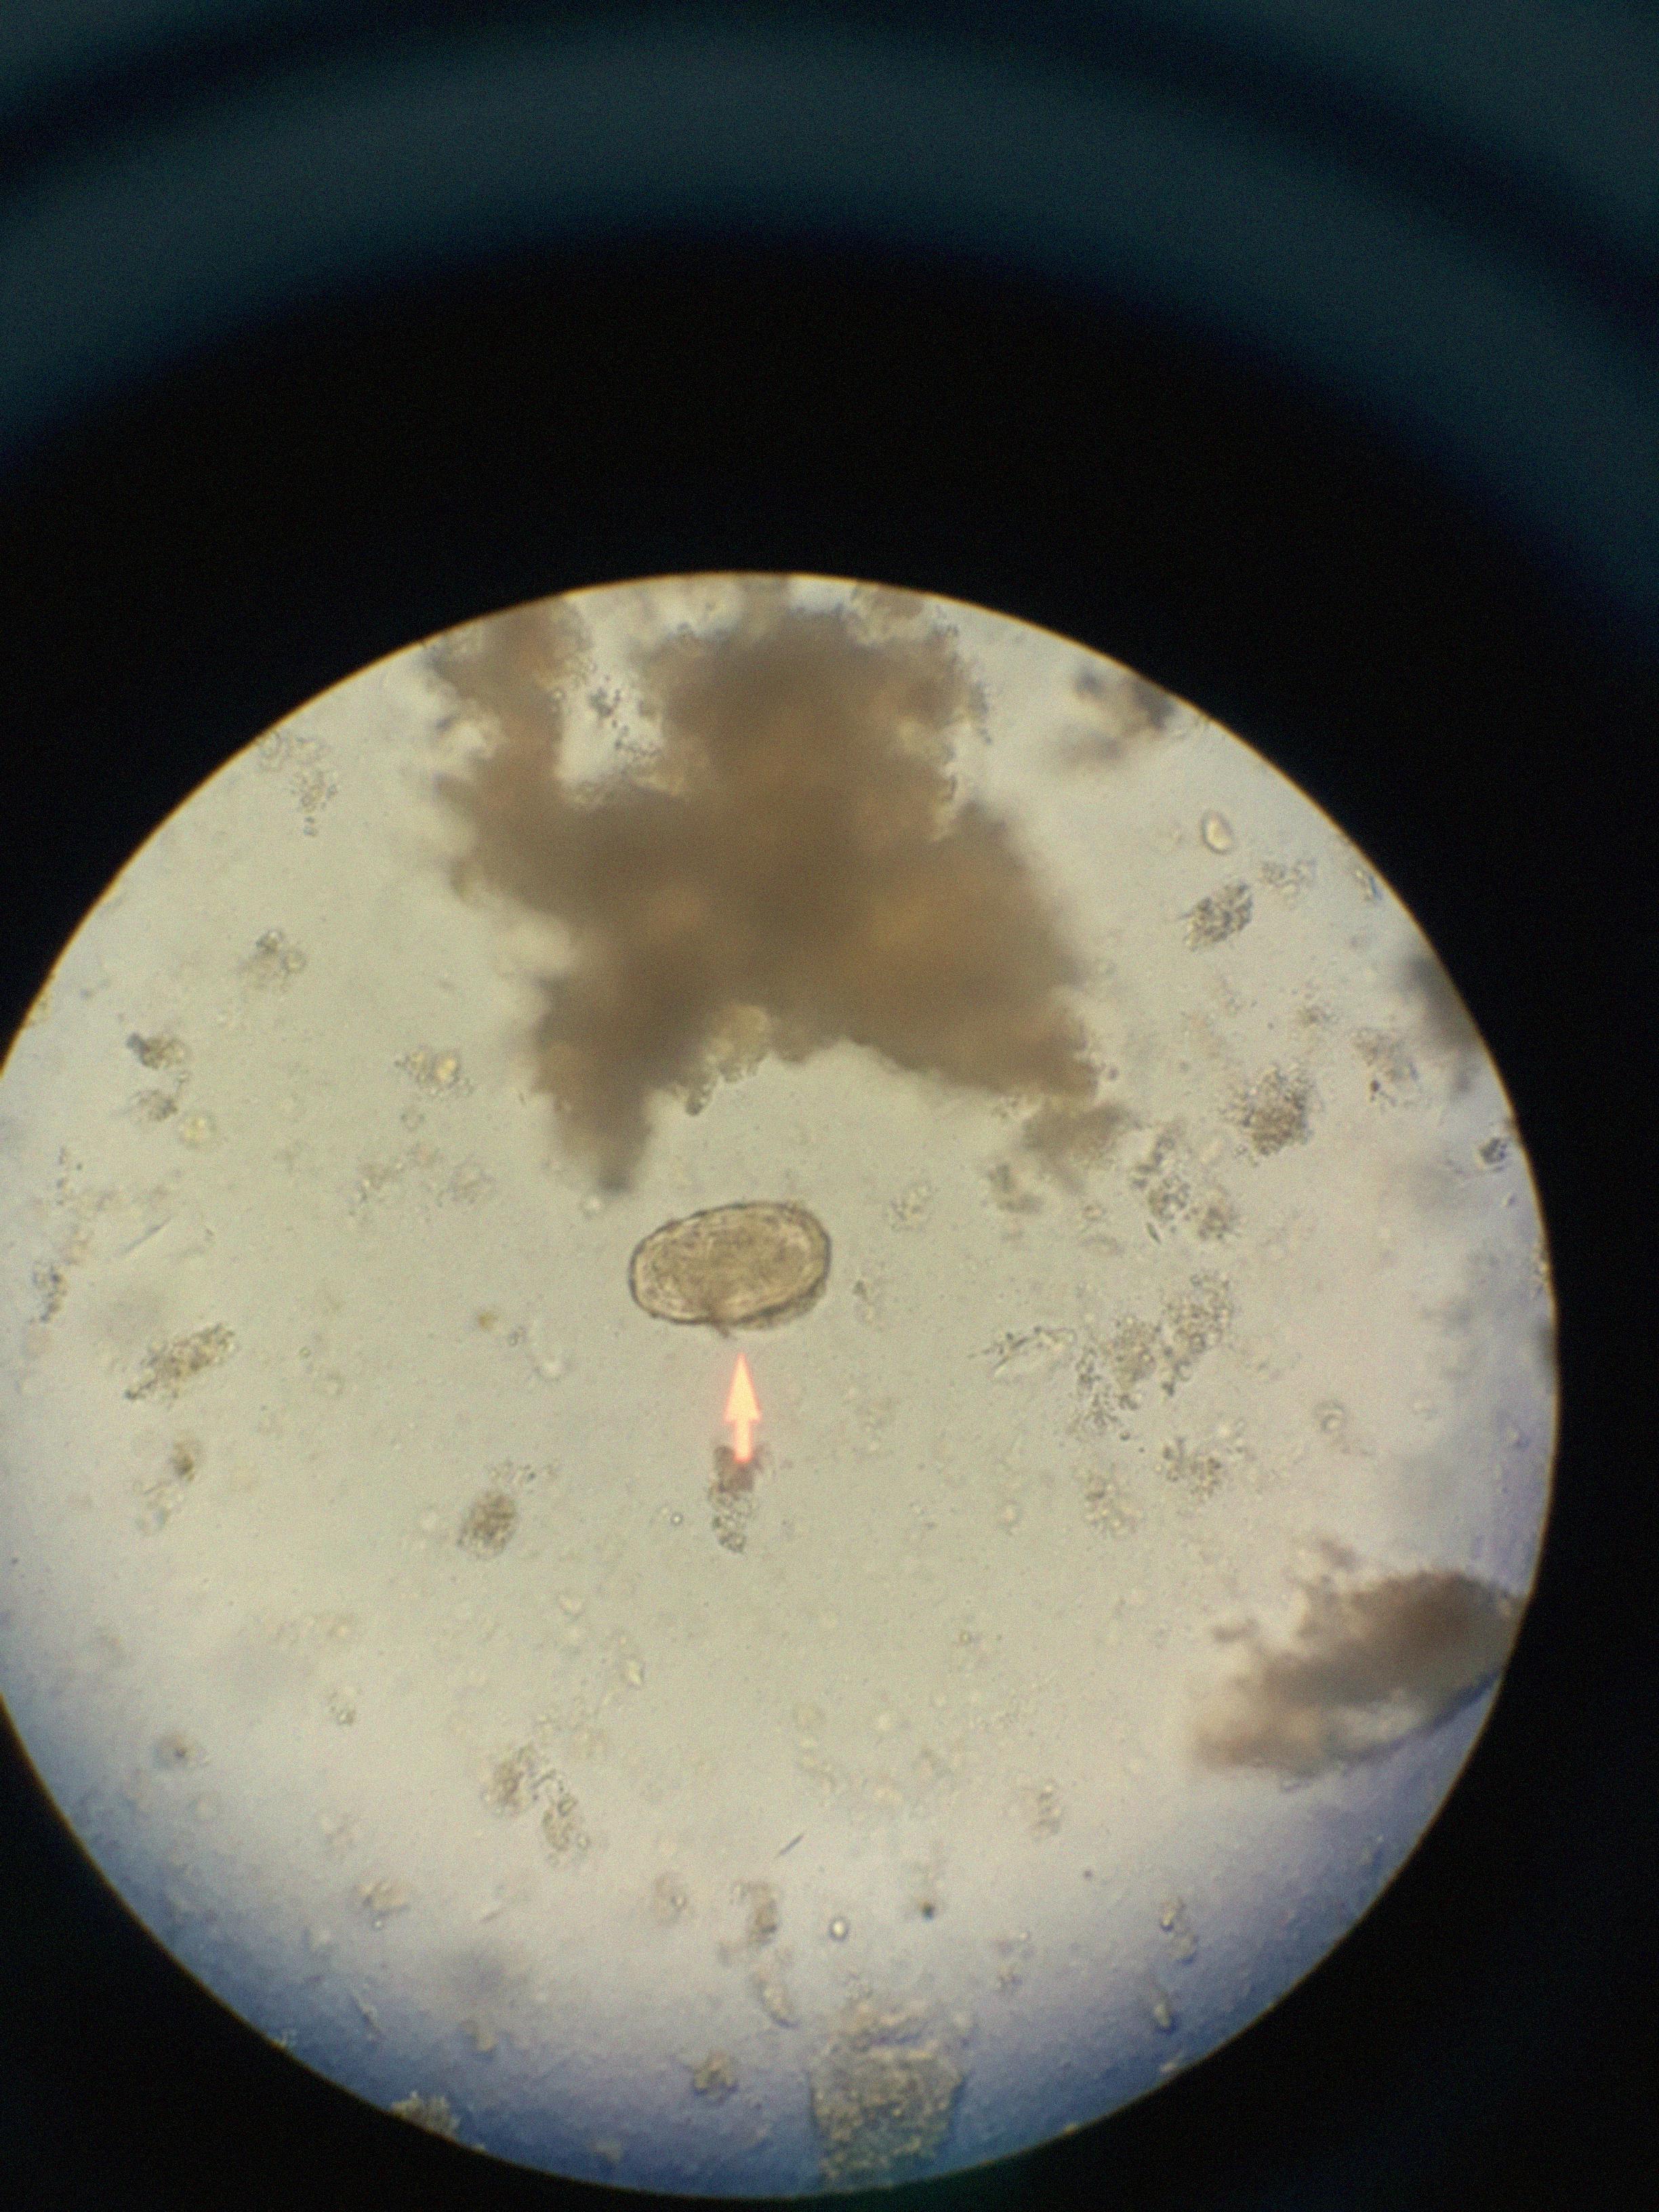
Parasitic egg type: Ascaris lumbricoides